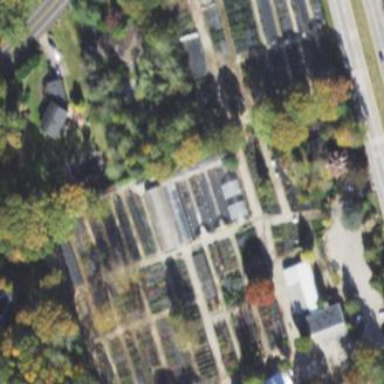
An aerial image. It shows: Greenhouse.